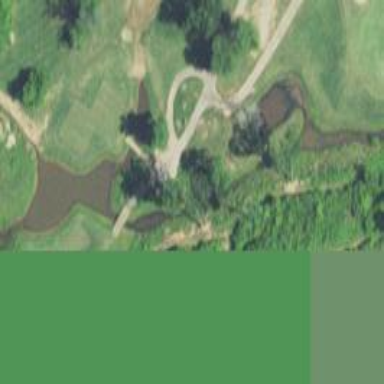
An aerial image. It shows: Water hazard on golf course.